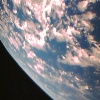
Label: cloud